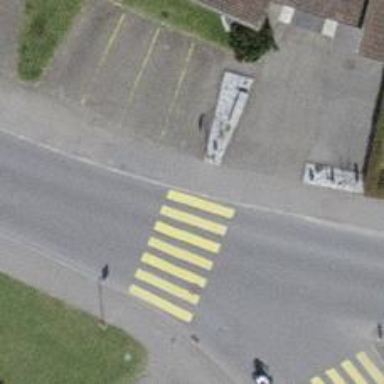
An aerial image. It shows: Kerb serving as barrier.